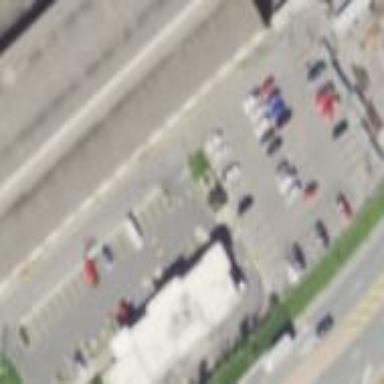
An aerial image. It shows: Parking area.